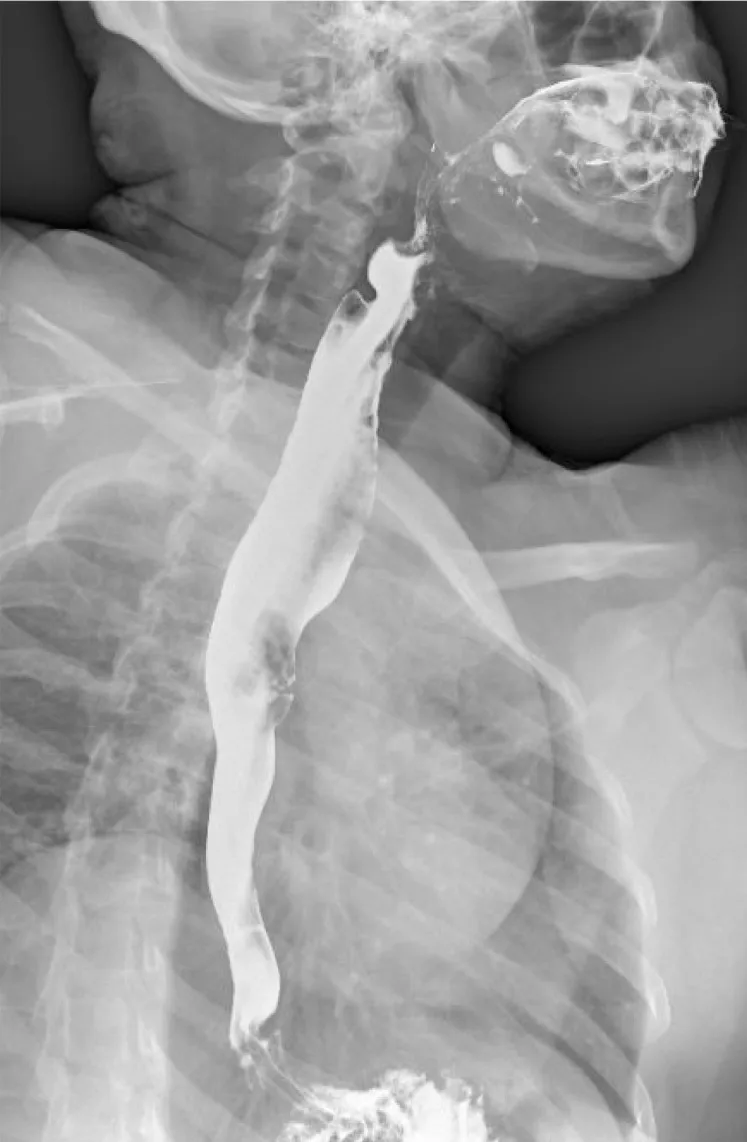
Barium esophagogram showing dilatation associated with a large protrusive tumor in the superior third of the esophagus.
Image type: radiology (x_ray)